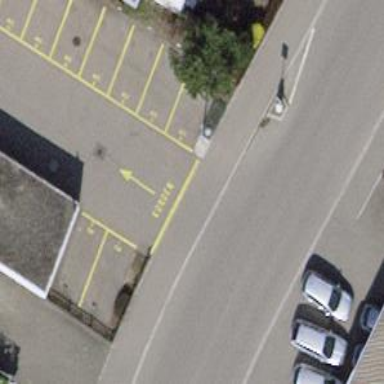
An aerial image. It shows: Alley classified as service road.